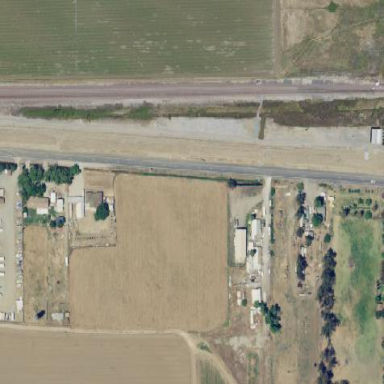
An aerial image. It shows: Farmyard area.